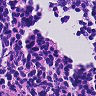
Metastatic tissue present: no